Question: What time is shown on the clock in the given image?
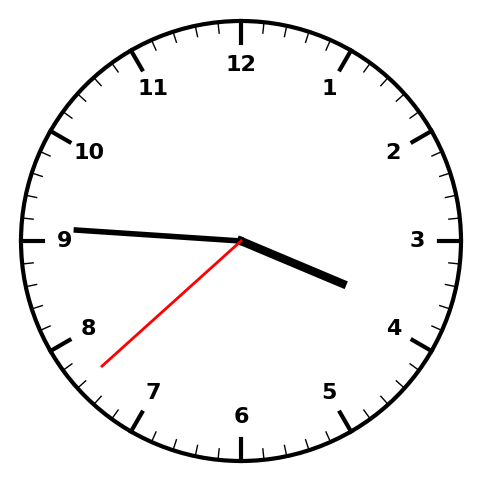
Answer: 03:45:38